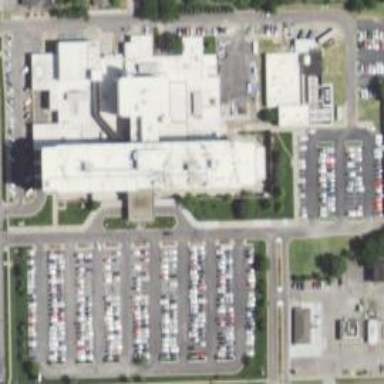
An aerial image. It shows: Healthcare facility identified as hospital.